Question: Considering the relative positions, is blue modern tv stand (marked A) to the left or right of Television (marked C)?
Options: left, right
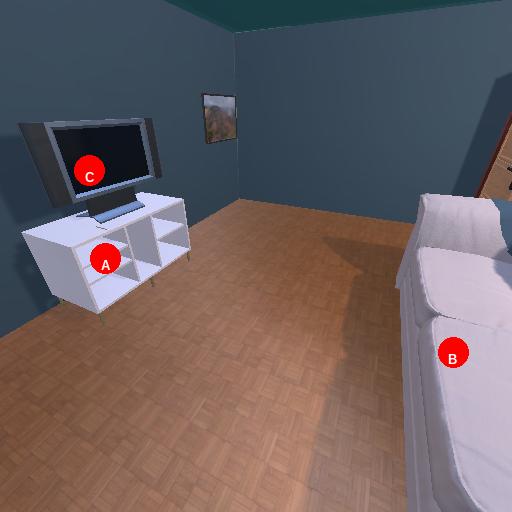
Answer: left